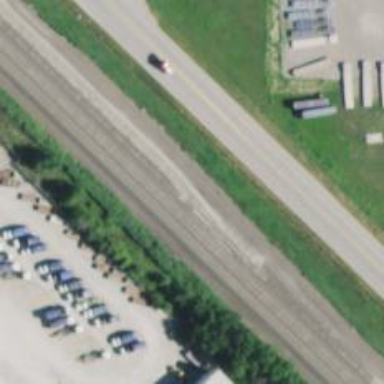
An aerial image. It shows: Railway siding for service.